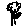
Label: tree